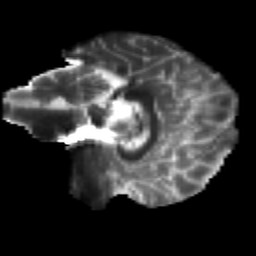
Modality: T2w
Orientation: sagittal
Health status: healthy
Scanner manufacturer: siemens
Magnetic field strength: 3 T
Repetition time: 12 s
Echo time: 0.092 s